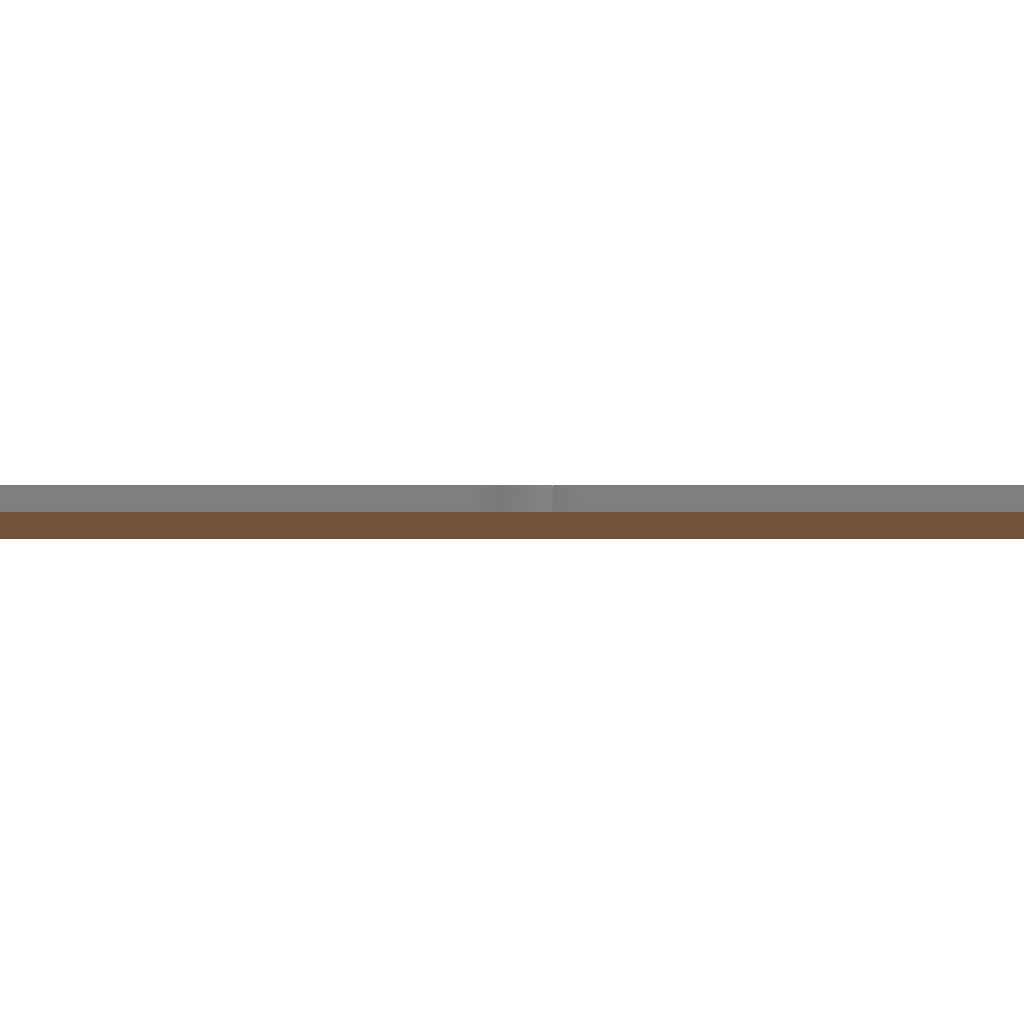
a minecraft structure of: TNT-TAG SMALL ARENA